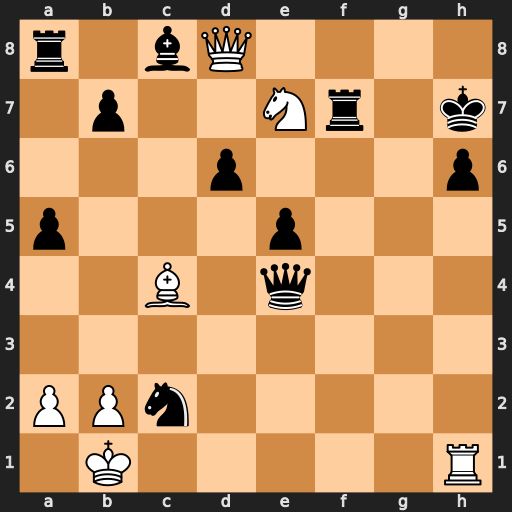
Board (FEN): r1bQ4/1p2Nr1k/3p3p/p3p3/2B1q3/8/PPn5/1K5R
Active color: w
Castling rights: -
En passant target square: -
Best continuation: Qg8#